Interaction volume radius: 5 \u00c5
Interaction volume height: 10 \u00c5
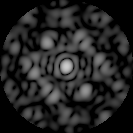
Disorder parameter: 0.543